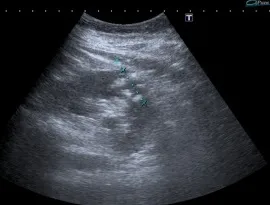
Renal abscess located dorsally and caudally from the cyst, diameter 29 mm, hypoechoic content with floating particles.
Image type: radiology (ultrasound)